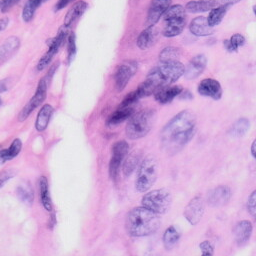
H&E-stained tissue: Skin